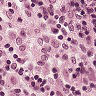
Metastatic tissue present: no